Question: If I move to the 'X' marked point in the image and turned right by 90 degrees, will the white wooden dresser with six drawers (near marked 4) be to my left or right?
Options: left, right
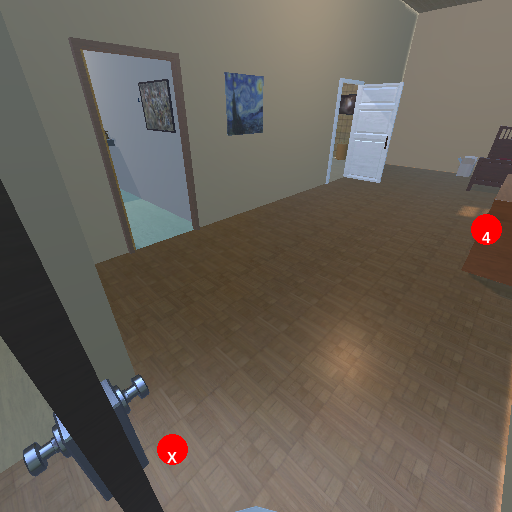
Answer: left